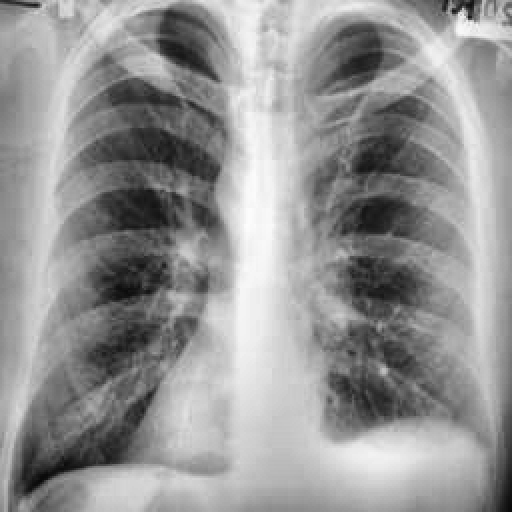
Finding: TUBERCULOSIS